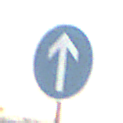
Verkehrszeichen: VorgeschriebeneFahrtrichtungGeradeaus
Umgebung: Outdoor, Nature
Tageszeit: SunriseSunset
Wetter: PartlyCloudy
Licht: Natural
Jahreszeit: NotSpecified
Kontrast: HighContrast